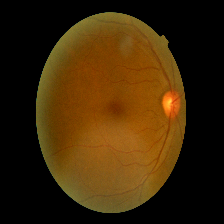
Diabetic retinopathy grade: Mild